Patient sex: M
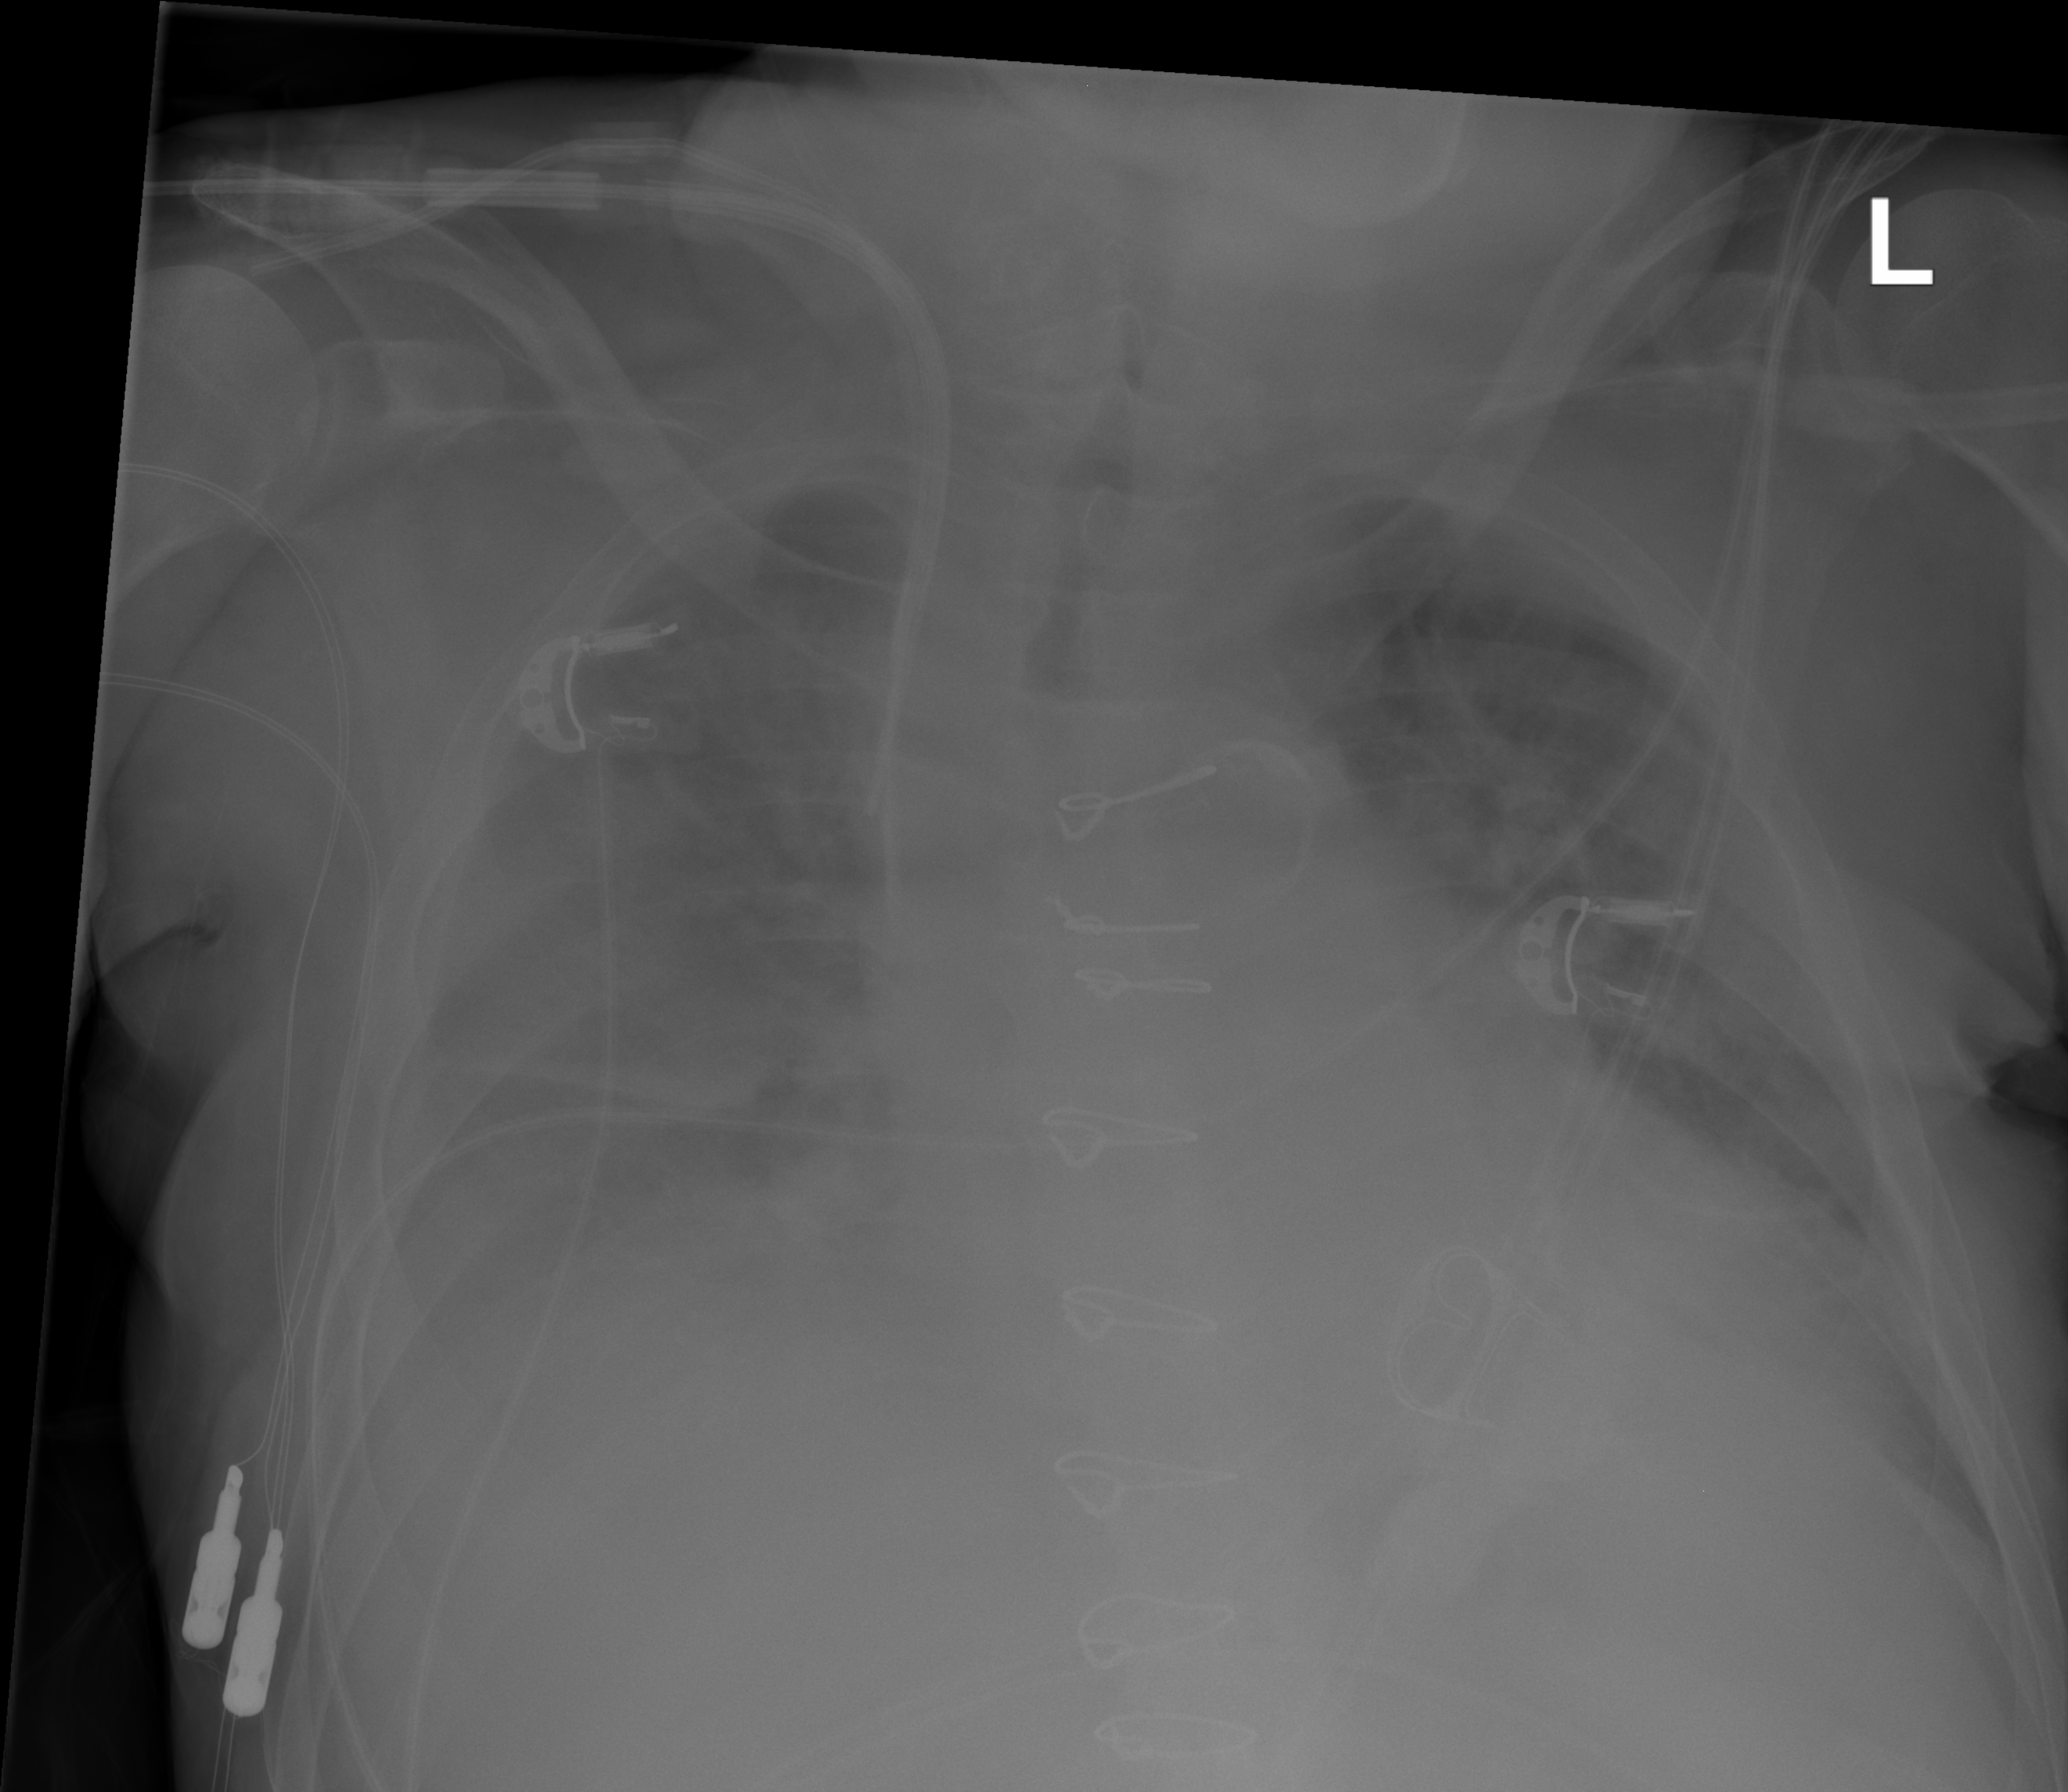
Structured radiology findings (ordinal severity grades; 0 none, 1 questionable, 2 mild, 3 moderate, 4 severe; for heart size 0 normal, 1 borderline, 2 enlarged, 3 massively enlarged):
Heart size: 2
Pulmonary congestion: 0
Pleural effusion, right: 3
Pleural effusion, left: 2
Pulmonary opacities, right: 2
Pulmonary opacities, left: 2
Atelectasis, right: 2
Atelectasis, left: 2